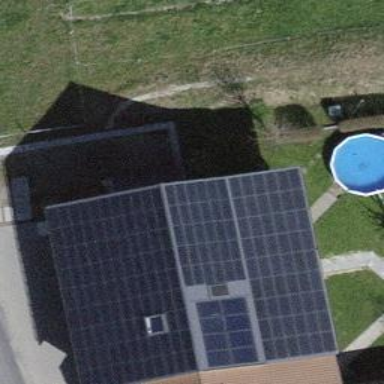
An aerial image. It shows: Solar power generator using photovoltaic method with solar photovoltaic panel types.